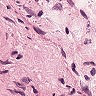
Metastatic tissue present: no